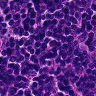
Metastatic tissue present: no